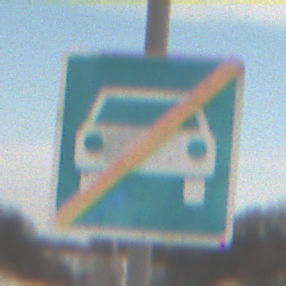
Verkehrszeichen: EndeKraftfahrstrasse
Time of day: MorningAfternoon
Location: Outdoor (Nature)
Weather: Overcast
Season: Winter
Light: Natural